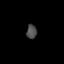
Tissue: lung
Cell type: Epithelial cells
Senescence score: 0.1247
Nuclear area (px): 144
Mean DAPI intensity: 74.535